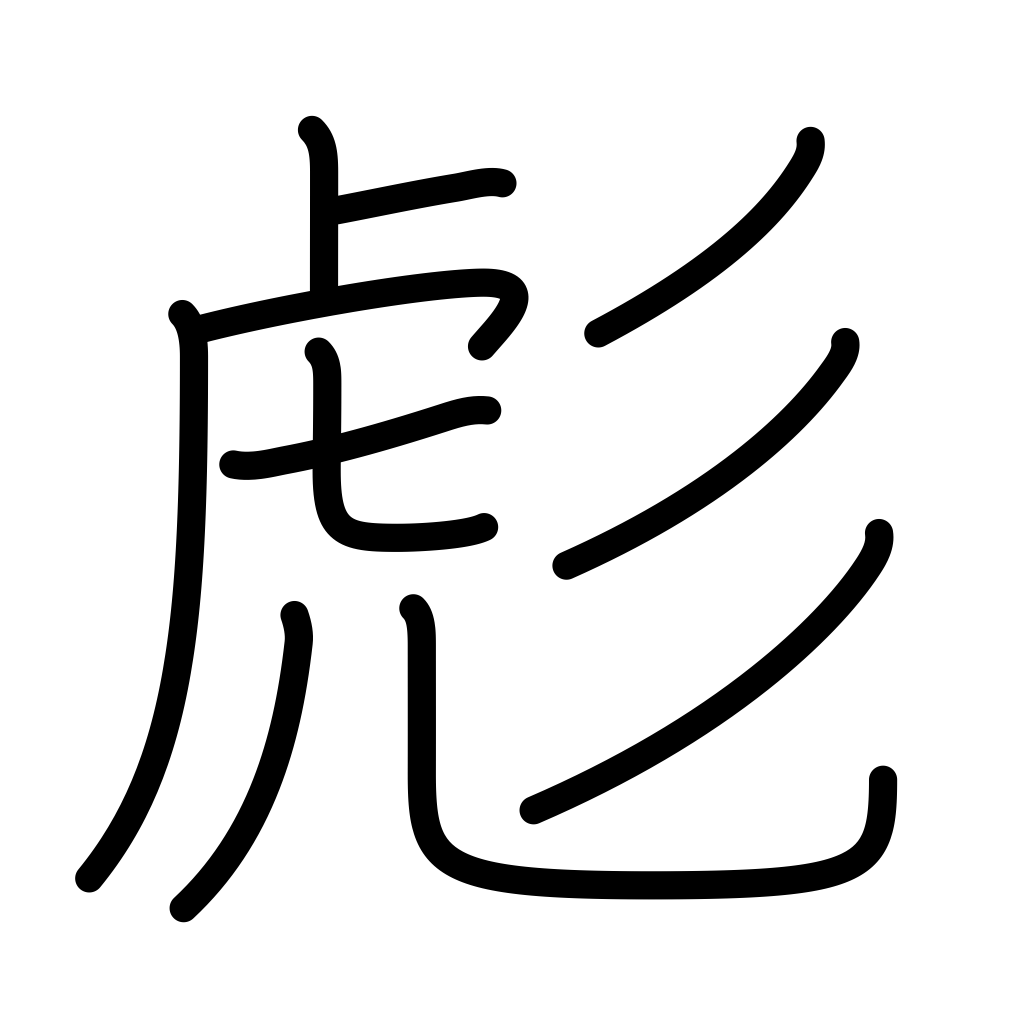
Meaning: spotted, mottled, patterned, small tiger